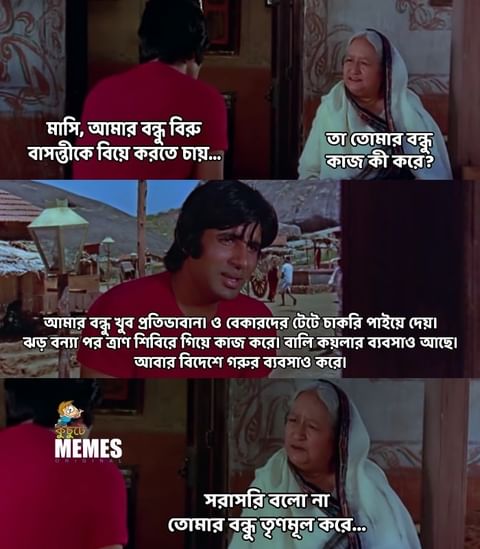
Text: মাসি আমার বন্ধু বিরু বাসন্তীকে বিয়ে করতে চায়.... তা তোমার বন্ধু কাজ কি করে? আমার বন্ধু খুব প্রতিভাবান। ও বেকারদের টেটে চাকরি পাইয়ে দেয়। ঝড় বন্যা পর ত্রাণ শিবিরে গিয়ে কাজ করে। বালি কয়লার ব্যাবসাও আছে আবার বিদেশে গরুর ব্যবসাও করে। সরাসরি বলো না তোমার বন্ধু তৃণমূল করে
Label: Hate
Hate category: Political
Targeted group: Organization